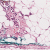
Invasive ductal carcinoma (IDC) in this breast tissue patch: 1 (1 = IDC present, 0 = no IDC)